Field crop: maize
Growth stage: 2
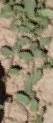
Species: convolvulus